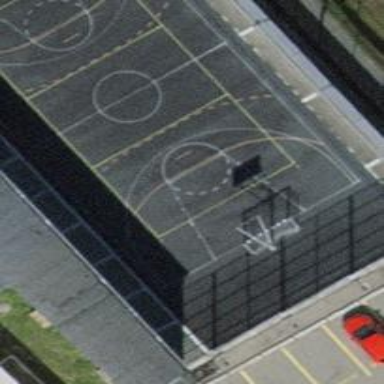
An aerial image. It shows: Basketball court on leisure land pitch.